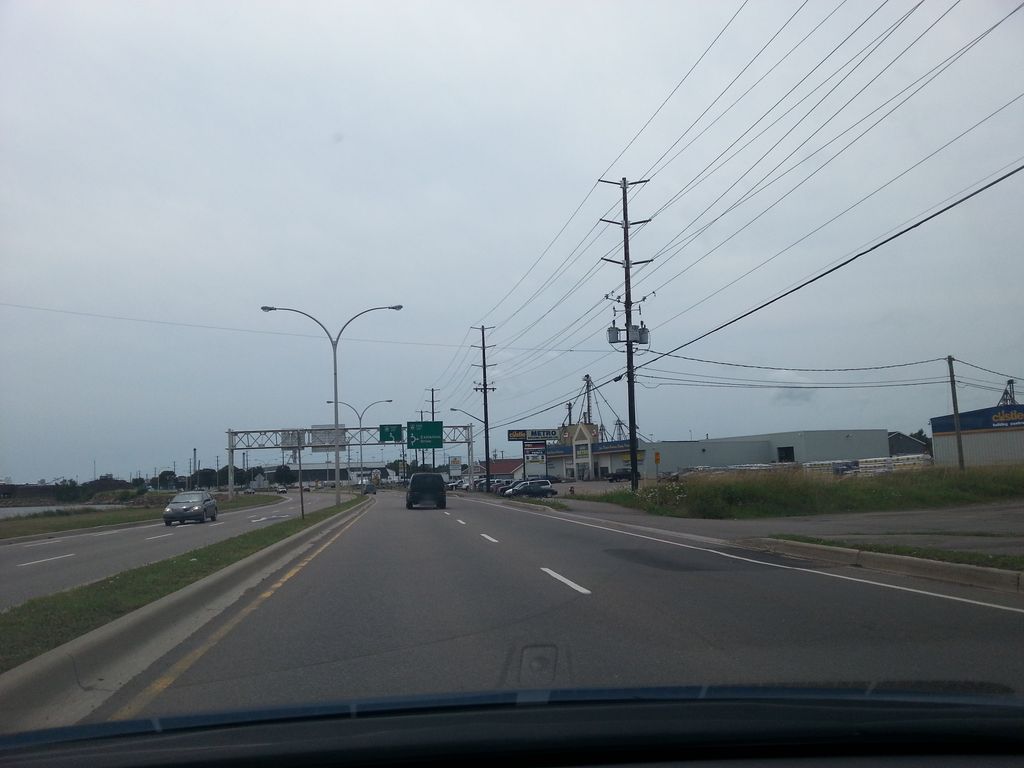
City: charlottetown